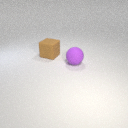
large brown rubber cube to the left of large purple rubber sphere